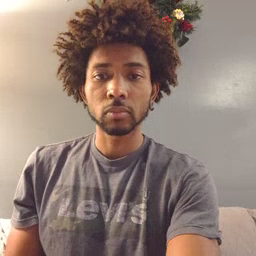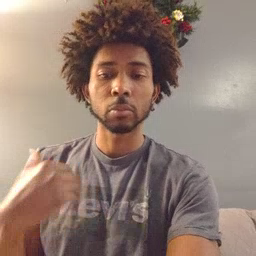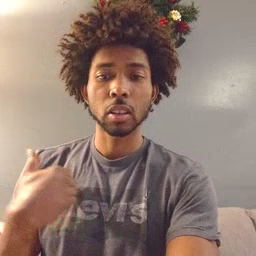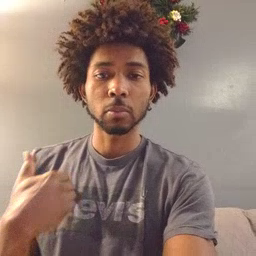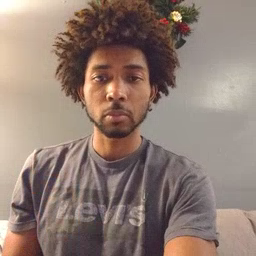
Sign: animal